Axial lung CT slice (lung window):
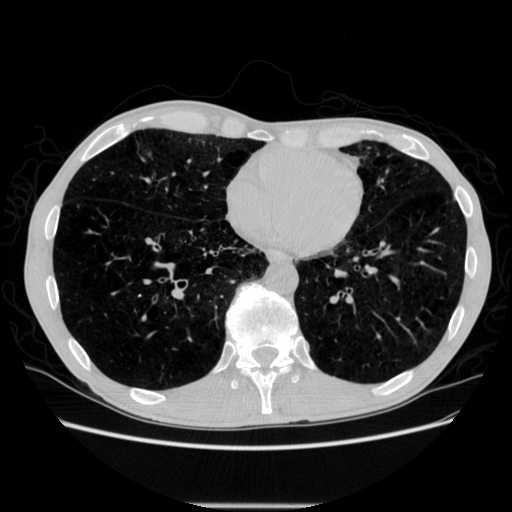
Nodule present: no